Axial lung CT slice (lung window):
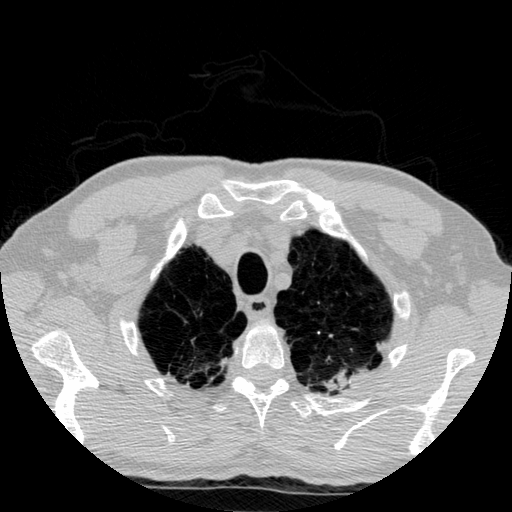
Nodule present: no